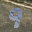
Label: 9